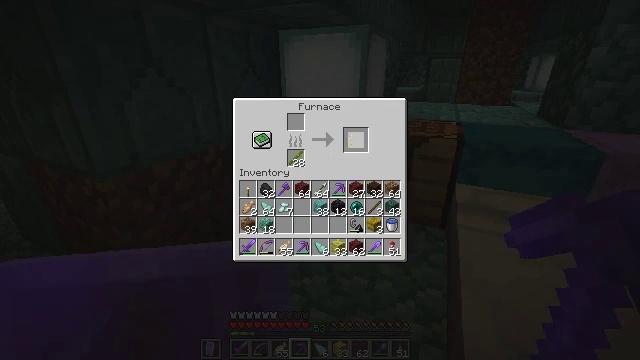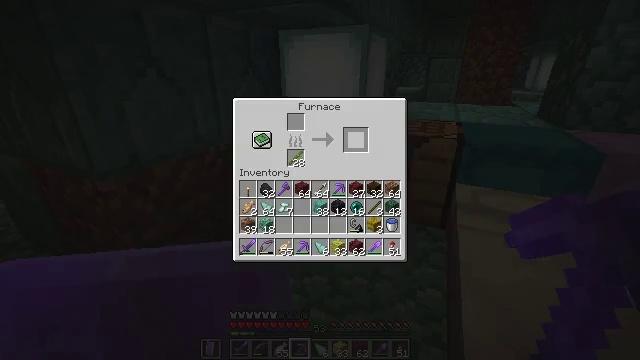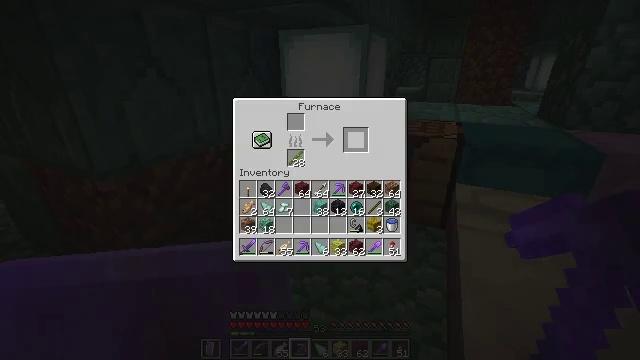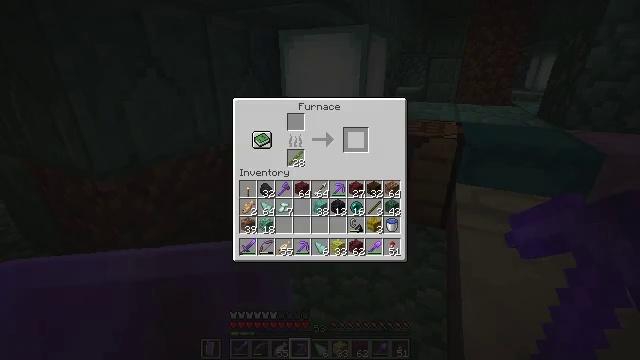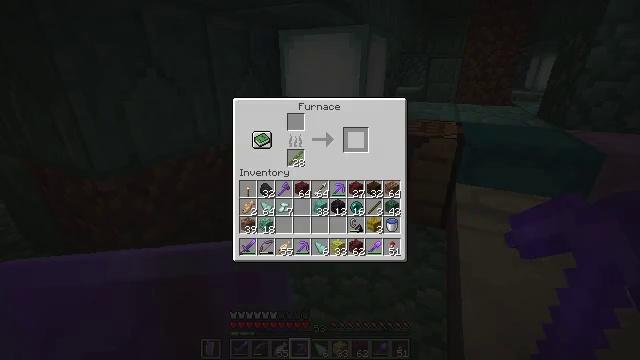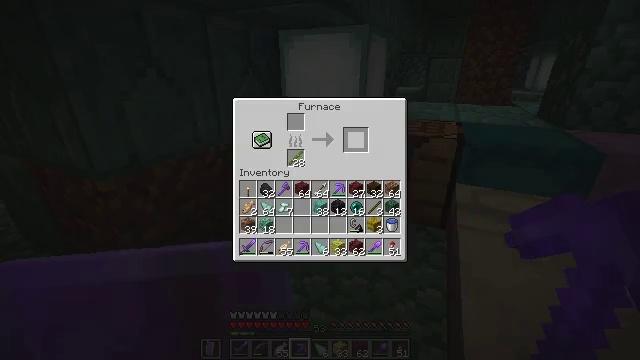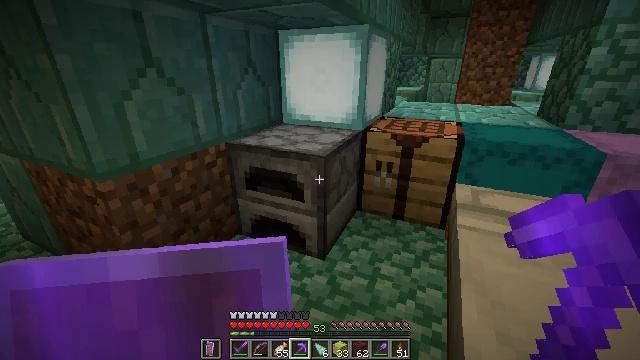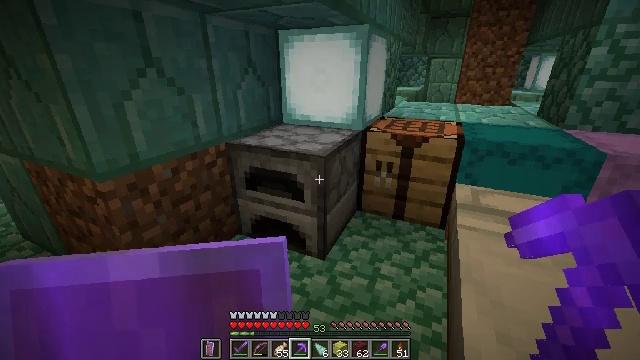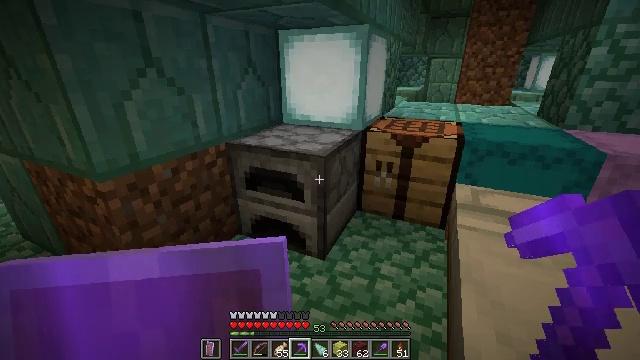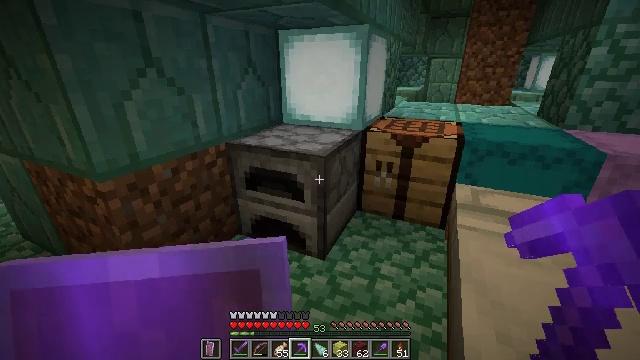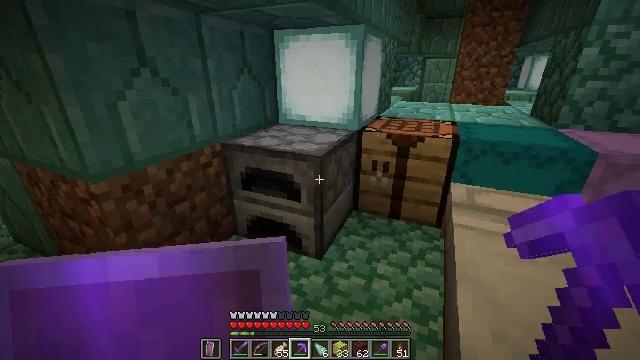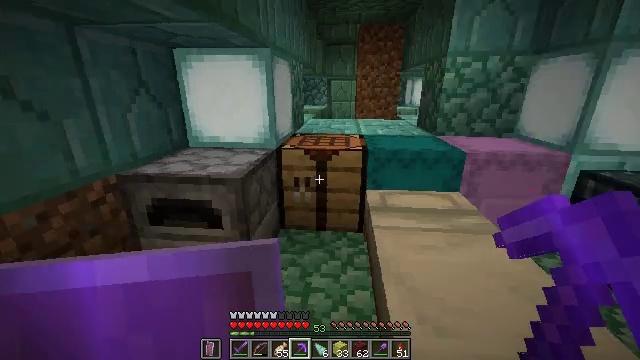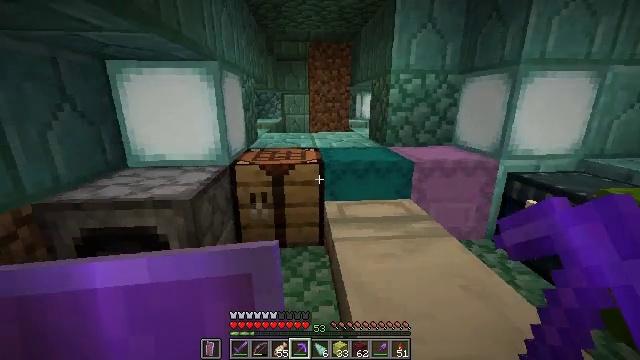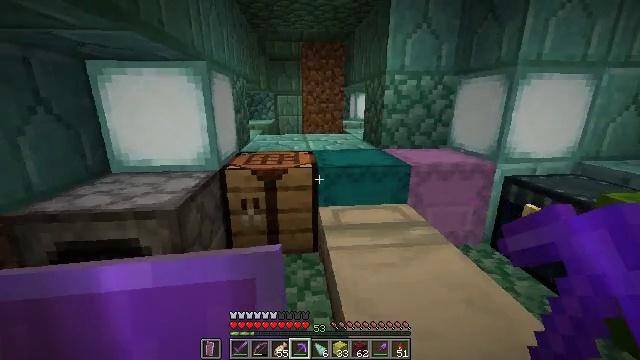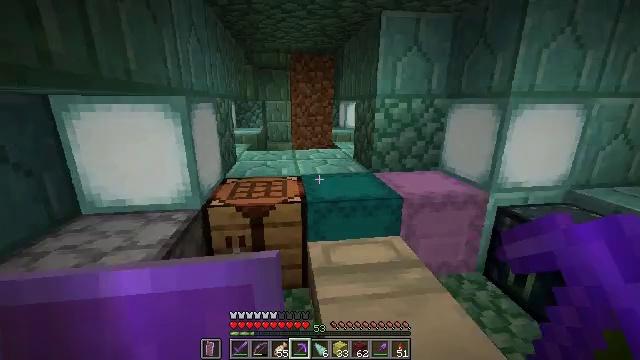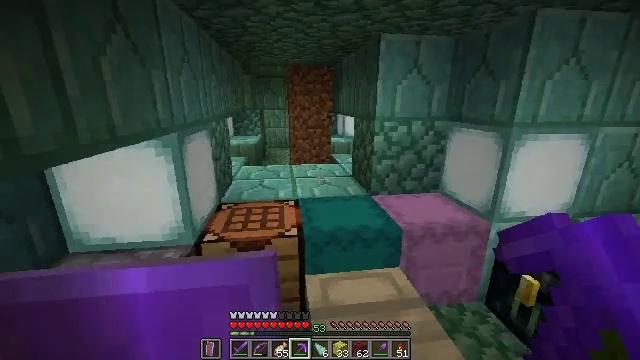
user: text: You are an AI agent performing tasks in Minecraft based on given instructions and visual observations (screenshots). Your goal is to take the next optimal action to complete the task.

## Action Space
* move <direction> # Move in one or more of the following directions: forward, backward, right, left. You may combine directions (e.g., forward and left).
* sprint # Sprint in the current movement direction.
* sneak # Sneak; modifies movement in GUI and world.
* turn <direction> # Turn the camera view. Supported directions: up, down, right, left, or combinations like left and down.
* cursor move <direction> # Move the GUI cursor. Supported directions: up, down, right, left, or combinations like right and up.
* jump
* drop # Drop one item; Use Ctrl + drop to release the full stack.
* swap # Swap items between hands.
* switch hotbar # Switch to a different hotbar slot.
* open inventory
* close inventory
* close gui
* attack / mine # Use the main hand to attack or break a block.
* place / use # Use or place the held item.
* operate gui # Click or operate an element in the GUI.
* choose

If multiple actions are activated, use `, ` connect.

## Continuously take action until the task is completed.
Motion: motion action
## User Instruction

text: Obtain a sea lantern through crafting.
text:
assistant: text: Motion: no_op
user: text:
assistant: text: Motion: no_op
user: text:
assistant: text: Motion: no_op
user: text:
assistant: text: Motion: no_op
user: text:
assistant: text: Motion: no_op
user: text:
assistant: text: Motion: no_op
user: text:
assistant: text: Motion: no_op
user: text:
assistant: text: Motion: no_op
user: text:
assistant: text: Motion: no_op
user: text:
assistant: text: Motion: no_op
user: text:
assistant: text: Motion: turn right and up
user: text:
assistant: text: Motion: move forward, turn right and up
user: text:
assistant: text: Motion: move forward, turn right
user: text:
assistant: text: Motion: move forward, turn right
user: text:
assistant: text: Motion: move forward
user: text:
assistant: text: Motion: move forward
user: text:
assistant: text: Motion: move forward
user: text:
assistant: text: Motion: move forward
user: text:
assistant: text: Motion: turn right and down
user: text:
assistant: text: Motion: turn right and down
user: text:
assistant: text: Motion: turn left and down
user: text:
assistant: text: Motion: turn left and down
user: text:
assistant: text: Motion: turn left and down
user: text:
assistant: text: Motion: no_op
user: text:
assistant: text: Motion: no_op
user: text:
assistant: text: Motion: no_op
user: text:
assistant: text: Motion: turn left and up
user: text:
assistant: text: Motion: turn left
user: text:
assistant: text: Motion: turn left
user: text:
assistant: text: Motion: no_op